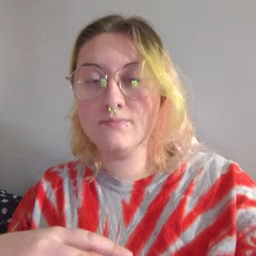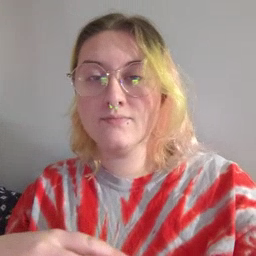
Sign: on